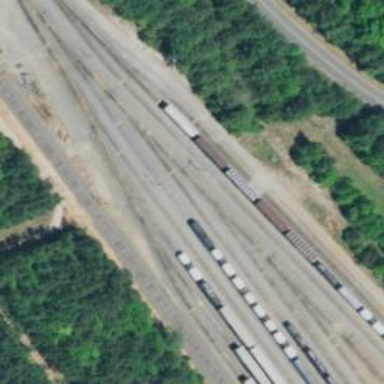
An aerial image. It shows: Railway yard used for servicing trains.